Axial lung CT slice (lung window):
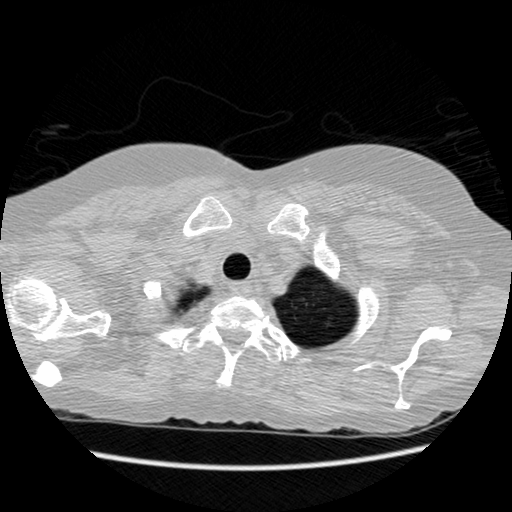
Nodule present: no